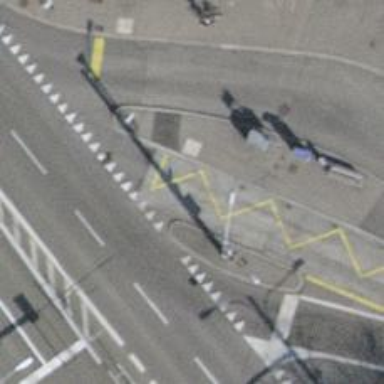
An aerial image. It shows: Bus stop for trolleybuses with designated stop position.